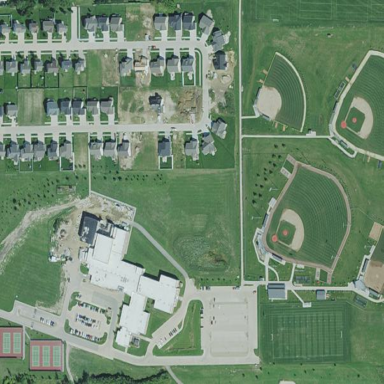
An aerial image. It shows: School.